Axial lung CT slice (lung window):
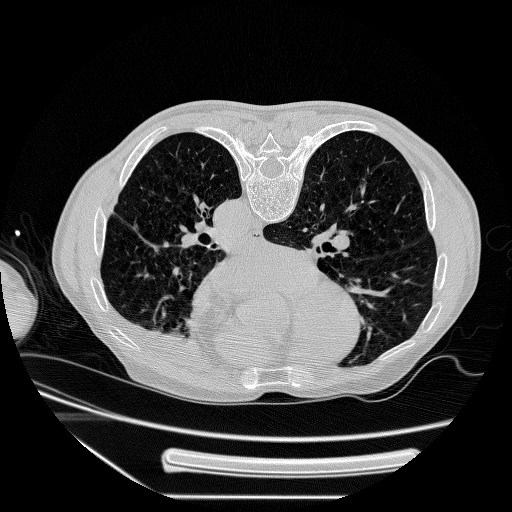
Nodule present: no